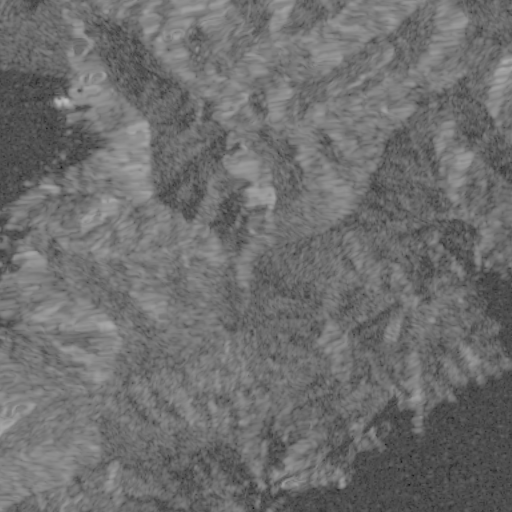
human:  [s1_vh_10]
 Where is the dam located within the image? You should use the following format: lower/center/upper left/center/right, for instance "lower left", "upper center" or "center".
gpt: The dam is located in the upper left of the image.
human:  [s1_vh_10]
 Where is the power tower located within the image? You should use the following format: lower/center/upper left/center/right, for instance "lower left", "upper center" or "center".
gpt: The power tower is located in the upper left of the image.
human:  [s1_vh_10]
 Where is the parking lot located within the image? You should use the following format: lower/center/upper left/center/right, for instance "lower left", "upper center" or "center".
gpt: There is no parking lot in the image.

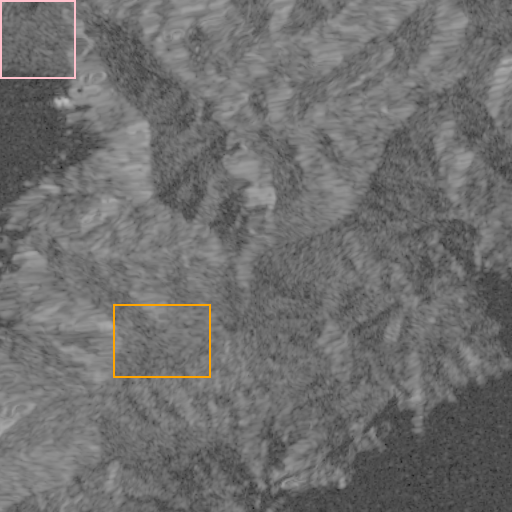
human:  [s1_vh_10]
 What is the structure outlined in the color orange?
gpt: The structure outlined in orange is a crop field.
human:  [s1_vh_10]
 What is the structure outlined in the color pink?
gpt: The structure outlined in pink is a dam.
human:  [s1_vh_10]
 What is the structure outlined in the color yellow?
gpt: There is no yellow outline.